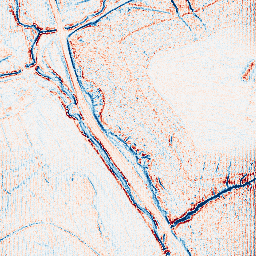
Category: edge_preserving
Decomposition family: anisotropic_diffusion
Decomposition parameters: iterations: 5
kappa: 50
gamma: 0.15
Upsampling method: fft_zeropad
Upsampling parameters: scale: 4
Upsampling scale: 4